Field crop: maize
Growth stage: 2
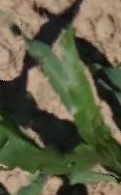
Species: maize